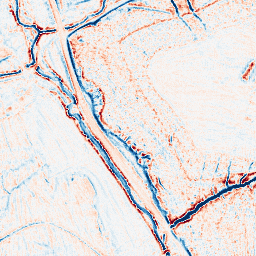
Category: edge_preserving
Decomposition family: bilateral
Decomposition parameters: d: 9
sigma_color: 150
sigma_space: 150
Upsampling method: fft_zeropad
Upsampling parameters: scale: 8
Upsampling scale: 8